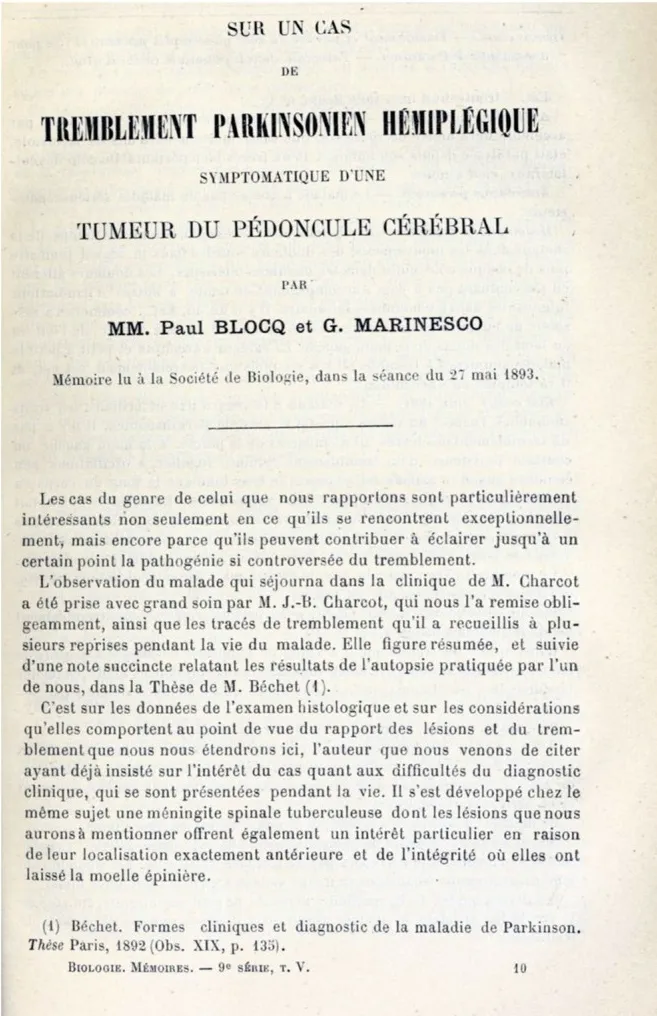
First page of the article. Public domain (article published in 1892).
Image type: chart (chart)